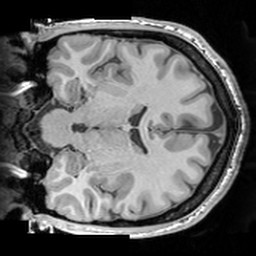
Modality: T1w
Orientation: coronal
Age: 26
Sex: male
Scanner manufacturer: siemens
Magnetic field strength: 3 T
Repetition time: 1.63 s
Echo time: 0.00311 s